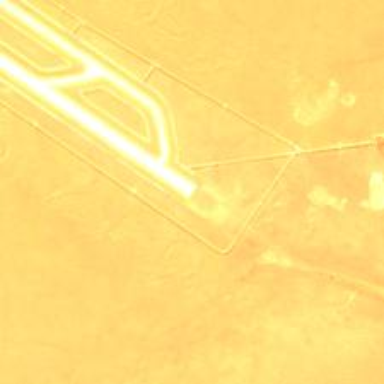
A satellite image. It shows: View of runway in airport.